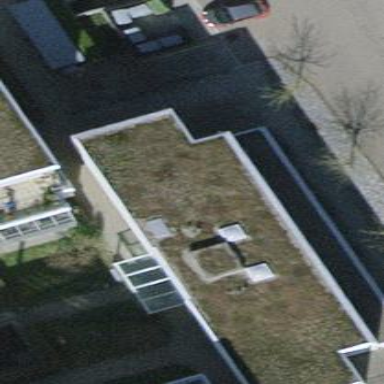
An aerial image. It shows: Flat-roofed apartment building.